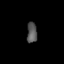
Tissue: lung
Cell type: Endothelial cells
Senescence score: 0.5549
Nuclear area (px): 214
Mean DAPI intensity: 82.318